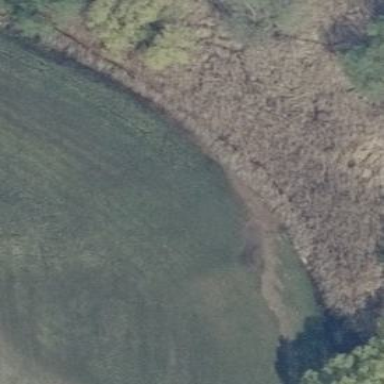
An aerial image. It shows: Wetland area characterized by wet meadow.